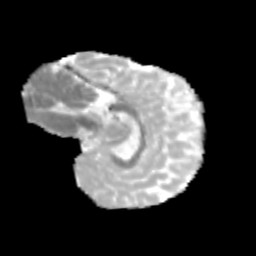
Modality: MD
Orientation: sagittal
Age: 9
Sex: female
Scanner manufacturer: siemens
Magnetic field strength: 3 T
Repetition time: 3.8 s
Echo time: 0.07 s